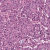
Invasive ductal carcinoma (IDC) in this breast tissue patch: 1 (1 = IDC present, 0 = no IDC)